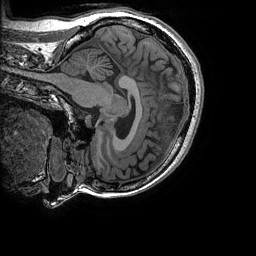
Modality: T1w
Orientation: sagittal
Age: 40
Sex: female
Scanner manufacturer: ge
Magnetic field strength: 3 T
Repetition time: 0.008184 s
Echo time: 0.003192 s